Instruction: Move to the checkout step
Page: cart
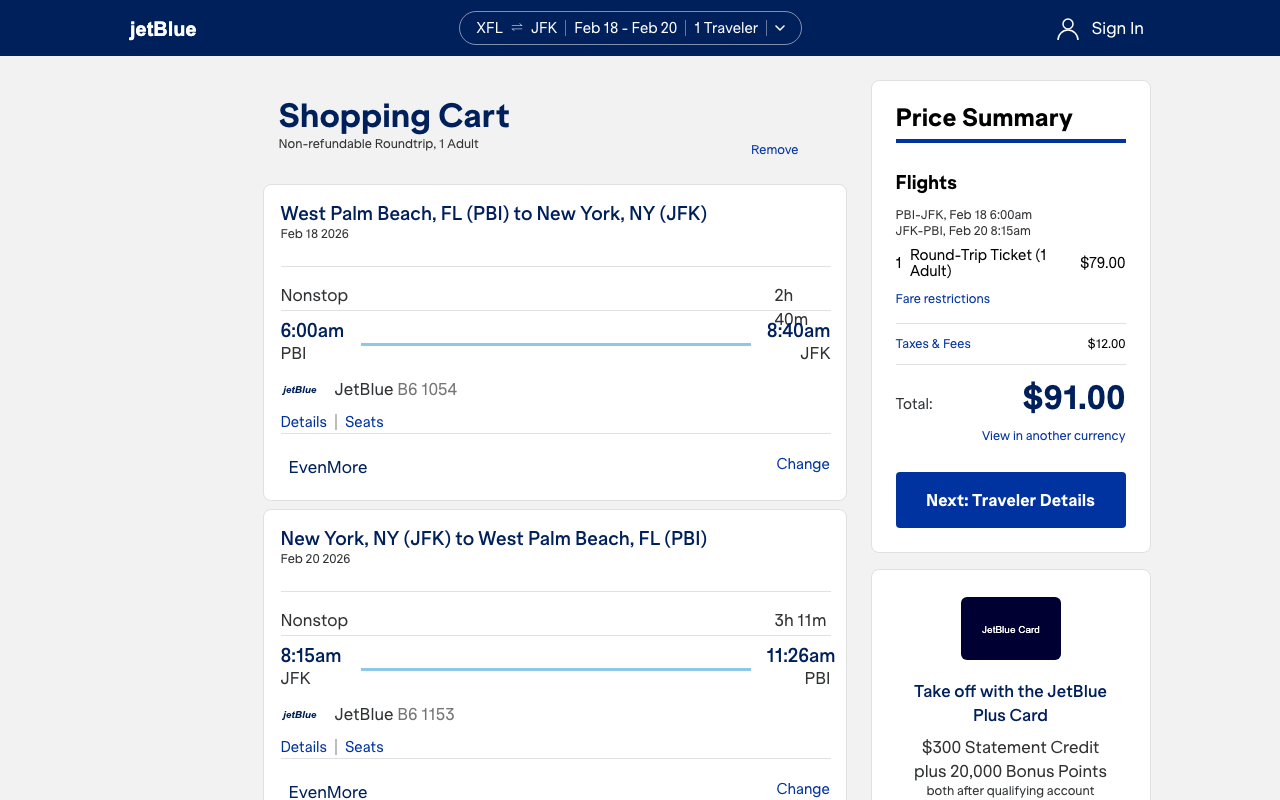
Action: click